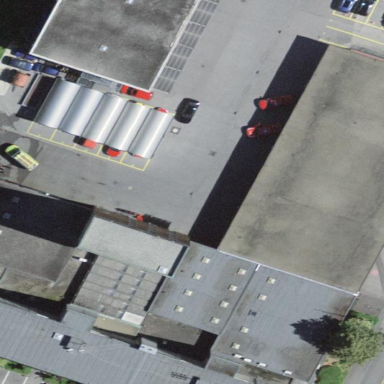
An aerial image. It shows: Fire station building.